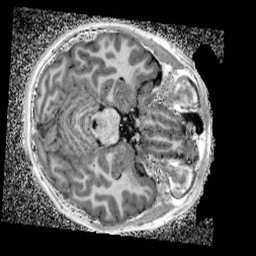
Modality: UNIT1_denoised
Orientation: axial
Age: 11
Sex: male
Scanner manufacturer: siemens
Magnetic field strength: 3 T
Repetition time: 4 s
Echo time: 0.00299 s